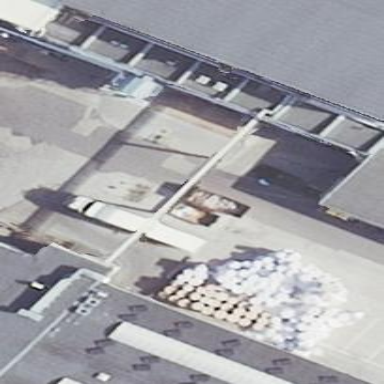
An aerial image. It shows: Storage building.